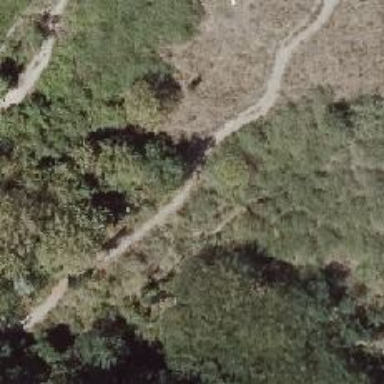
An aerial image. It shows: Dirt path.